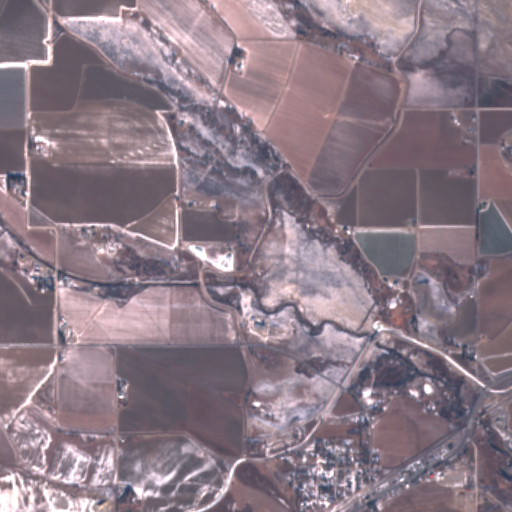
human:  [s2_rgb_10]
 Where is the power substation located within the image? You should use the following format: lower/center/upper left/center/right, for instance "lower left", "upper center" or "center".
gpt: The power substation is located in the lower left of the image.
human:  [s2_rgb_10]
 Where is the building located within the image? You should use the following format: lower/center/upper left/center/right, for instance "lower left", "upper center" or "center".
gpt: The building is located in the lower right of the image.
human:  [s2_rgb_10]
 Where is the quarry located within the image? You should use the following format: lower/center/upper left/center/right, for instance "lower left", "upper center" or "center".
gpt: There is no quarry in the image.